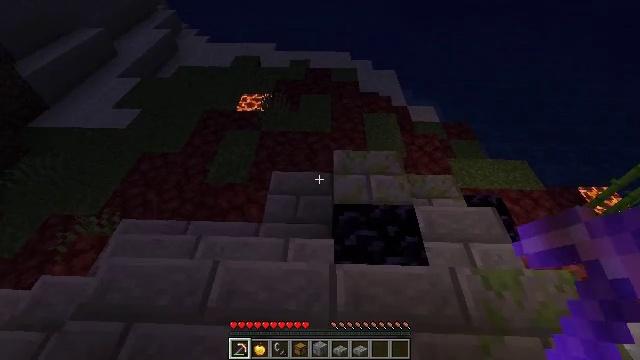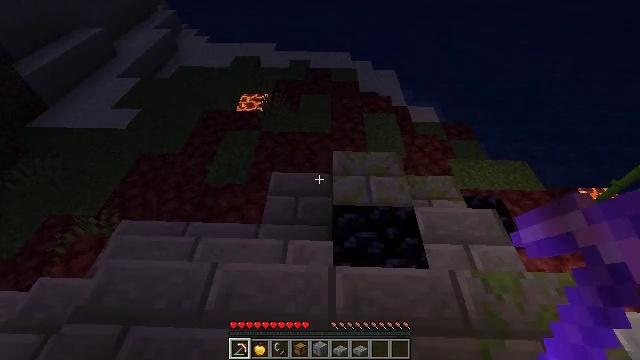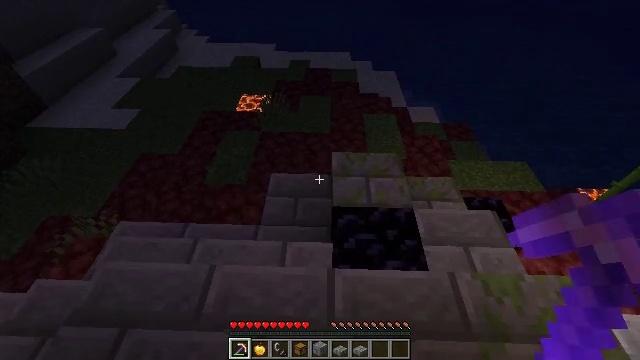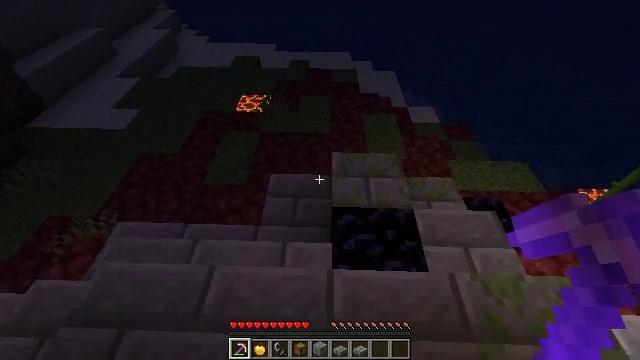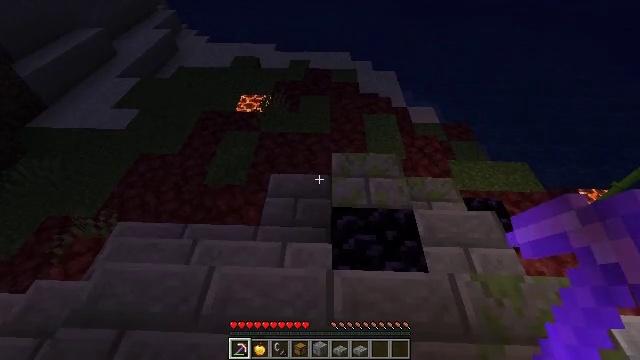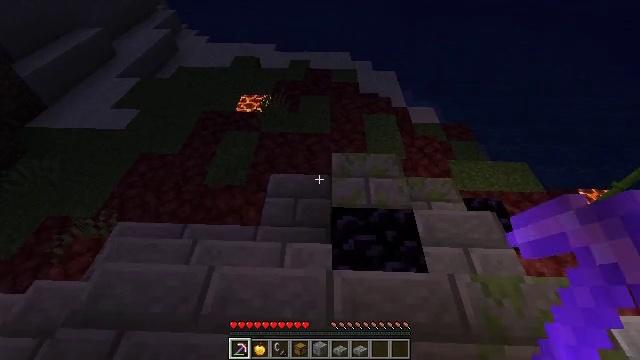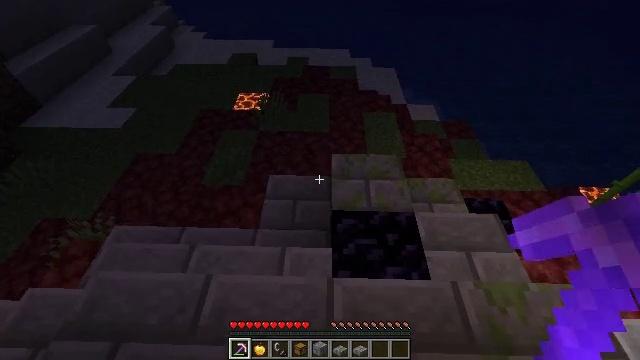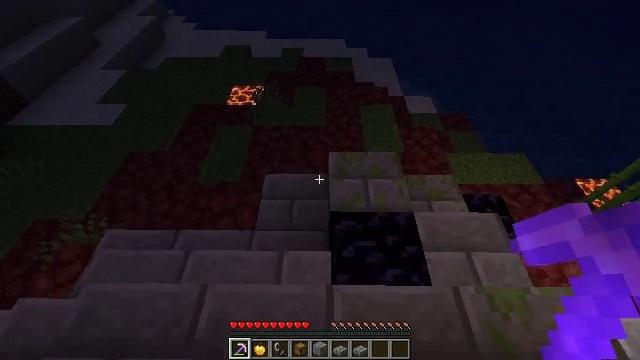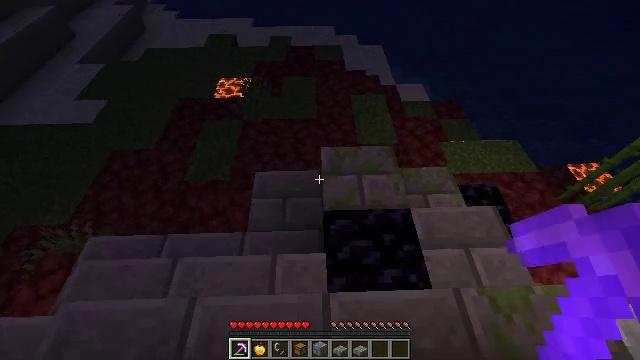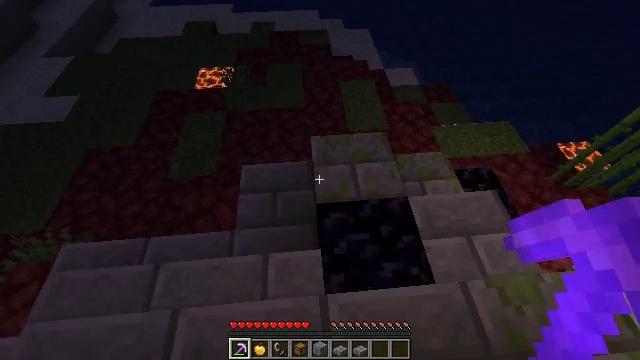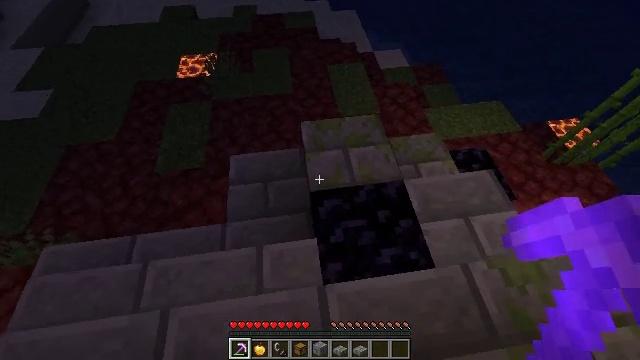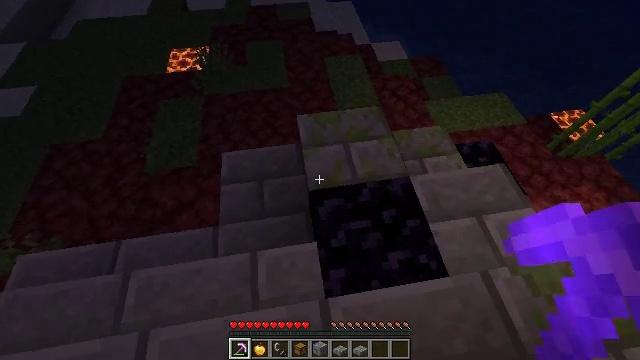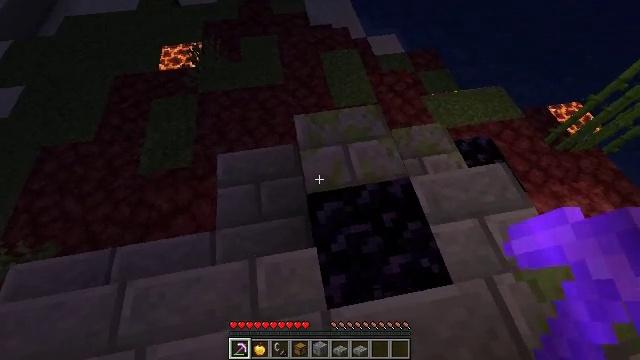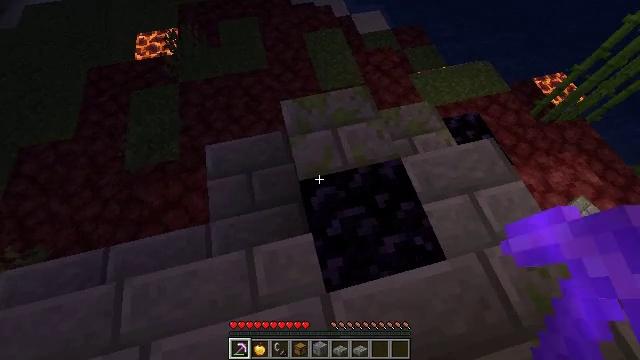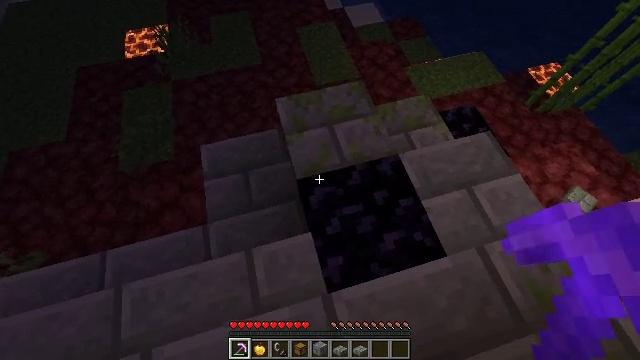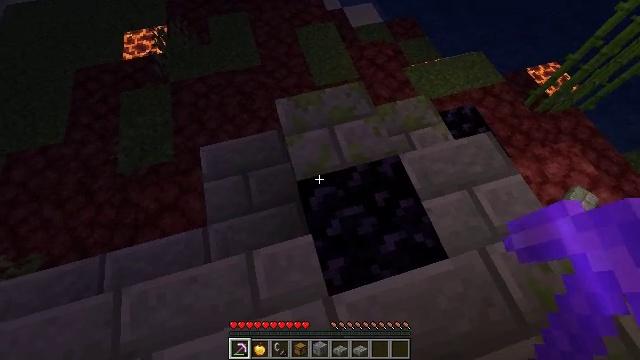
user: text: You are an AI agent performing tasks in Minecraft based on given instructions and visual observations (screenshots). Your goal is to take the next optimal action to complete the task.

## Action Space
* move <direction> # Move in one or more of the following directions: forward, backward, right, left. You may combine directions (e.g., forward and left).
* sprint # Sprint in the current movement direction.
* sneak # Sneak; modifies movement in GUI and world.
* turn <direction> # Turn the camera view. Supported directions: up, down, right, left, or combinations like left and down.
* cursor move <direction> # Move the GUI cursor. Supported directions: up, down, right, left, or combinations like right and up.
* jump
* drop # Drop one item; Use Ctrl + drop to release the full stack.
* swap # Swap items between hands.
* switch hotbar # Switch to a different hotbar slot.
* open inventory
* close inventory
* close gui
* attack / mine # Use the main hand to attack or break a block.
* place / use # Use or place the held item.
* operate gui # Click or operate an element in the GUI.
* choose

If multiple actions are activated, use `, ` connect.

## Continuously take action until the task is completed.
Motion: motion action
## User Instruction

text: Break the mossy stone bricks in a structure.
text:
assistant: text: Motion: no_op
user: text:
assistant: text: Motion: no_op
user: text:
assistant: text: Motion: no_op
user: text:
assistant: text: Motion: no_op
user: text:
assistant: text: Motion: no_op
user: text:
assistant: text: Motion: move forward
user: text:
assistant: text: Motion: move forward, turn right and down
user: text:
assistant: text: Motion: move forward, turn right and down
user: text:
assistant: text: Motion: turn right and down
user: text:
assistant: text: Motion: turn right and down
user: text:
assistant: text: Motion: turn right
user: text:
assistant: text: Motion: turn right and down
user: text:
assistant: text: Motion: turn right and down
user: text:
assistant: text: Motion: turn right and down
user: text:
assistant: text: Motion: no_op
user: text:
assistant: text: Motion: no_op
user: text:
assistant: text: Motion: no_op
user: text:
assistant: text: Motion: attack / mine
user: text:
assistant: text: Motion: attack / mine
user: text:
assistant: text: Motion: attack / mine
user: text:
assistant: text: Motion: turn right and up, attack / mine
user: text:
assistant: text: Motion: attack / mine
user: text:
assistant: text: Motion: attack / mine
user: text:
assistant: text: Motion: turn up, attack / mine
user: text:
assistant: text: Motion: attack / mine
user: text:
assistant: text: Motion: attack / mine
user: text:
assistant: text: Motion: attack / mine
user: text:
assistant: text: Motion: attack / mine
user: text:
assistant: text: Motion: attack / mine
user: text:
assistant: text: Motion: attack / mine